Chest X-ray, AP view. Patient: 70 years old, sex M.
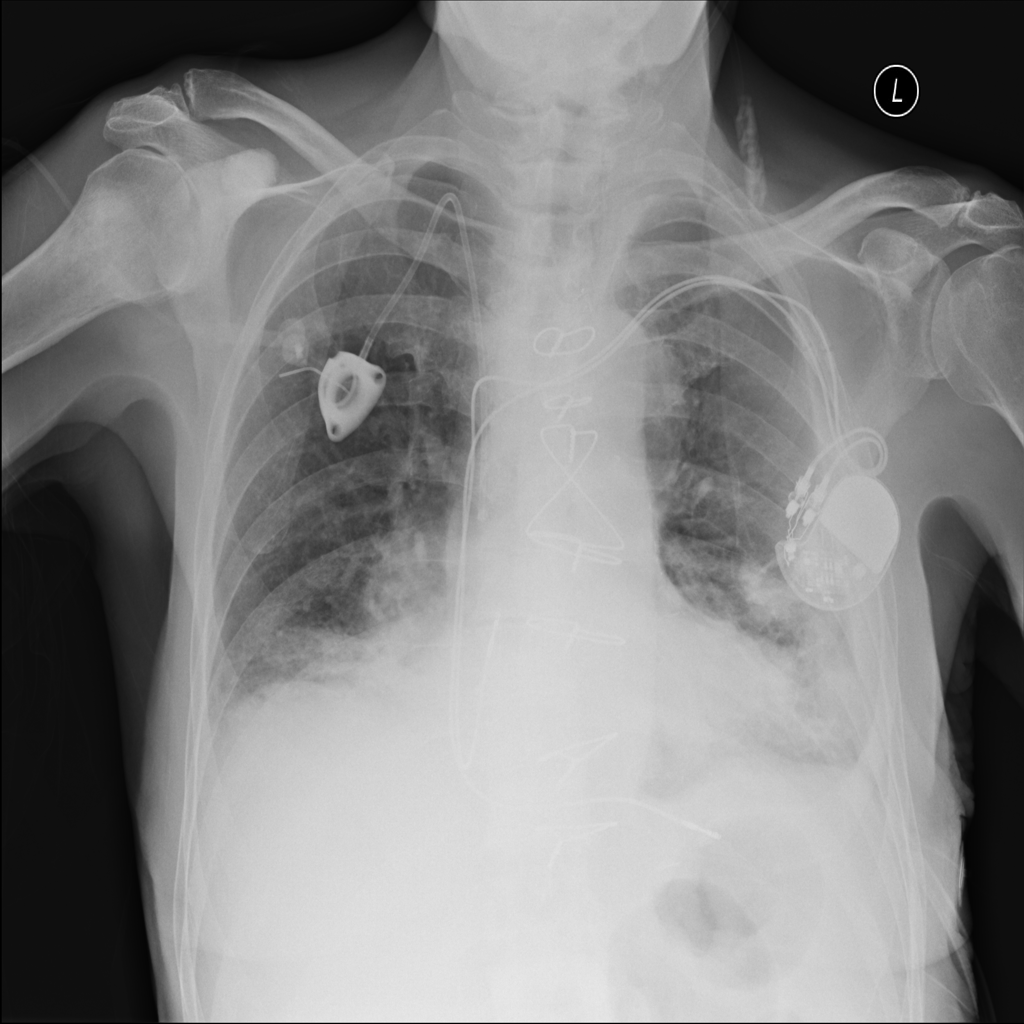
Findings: Mass, Pleural_Thickening